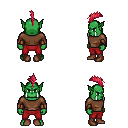
a pixel art fantasy rpg character, male body template, orc, green skin, brown long-sleeve shirt, red pants, ruby red mohawk hairstyle, leather bracers, brown shoes, four views (front, back, left, right), 2x2 character sprite sheet, small pixel art, hard edges, no anti-aliasing